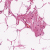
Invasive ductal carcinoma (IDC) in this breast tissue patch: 0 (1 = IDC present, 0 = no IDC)